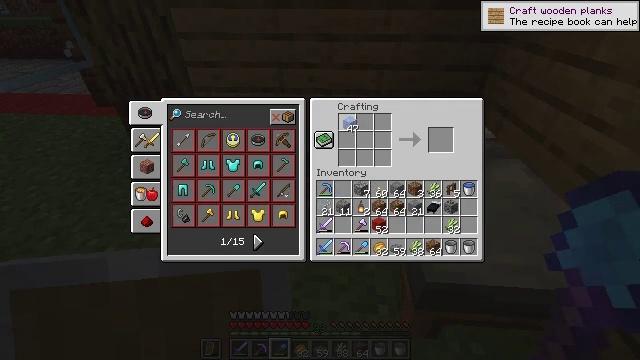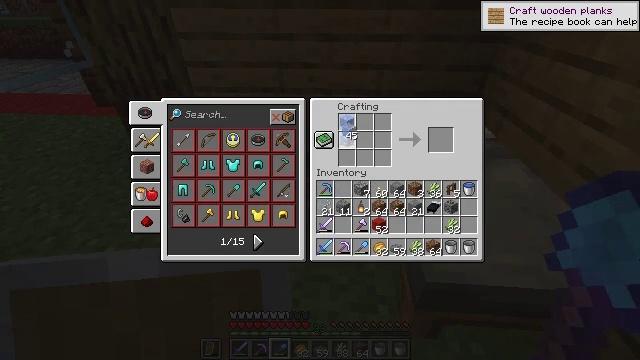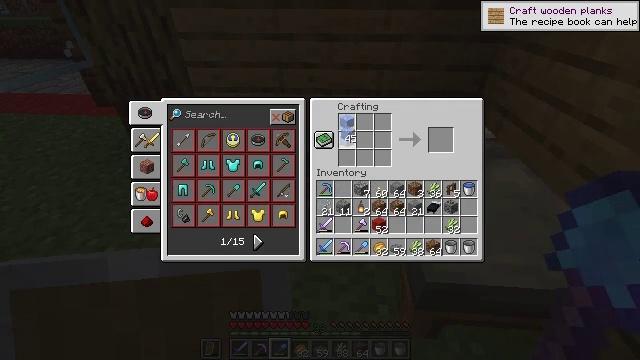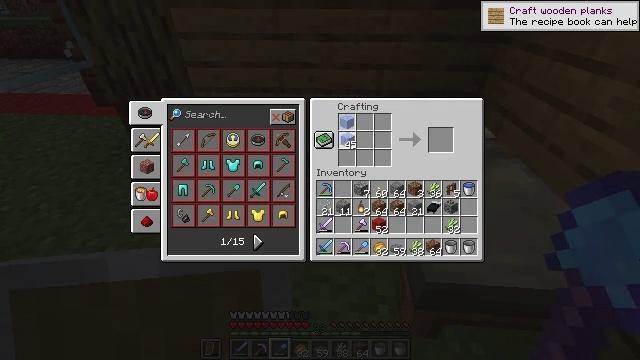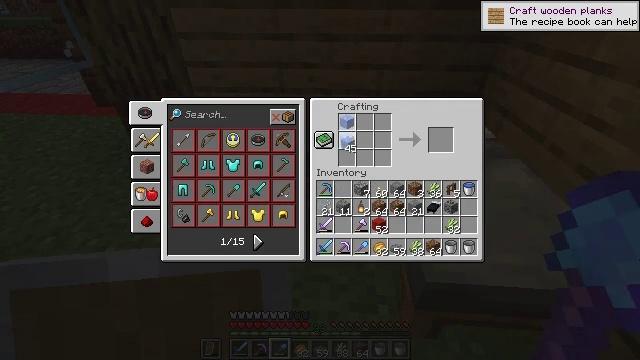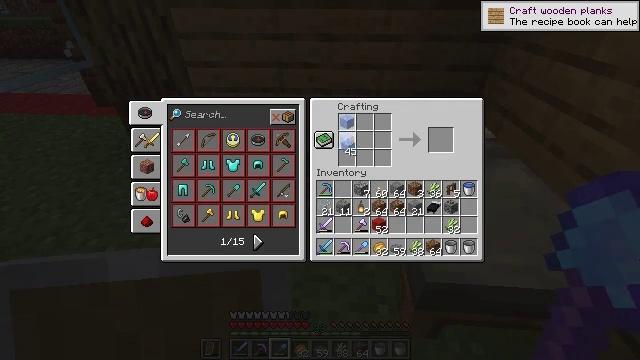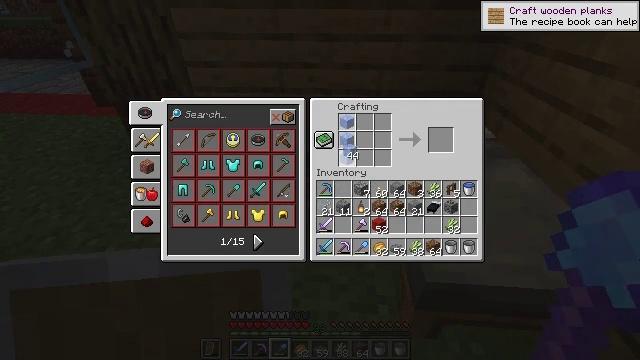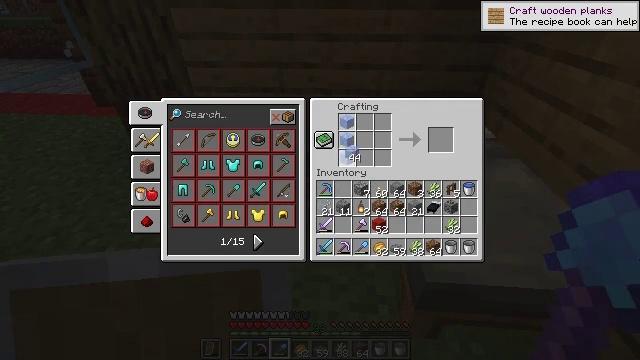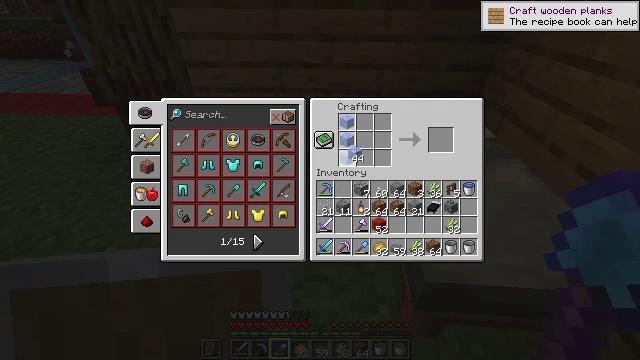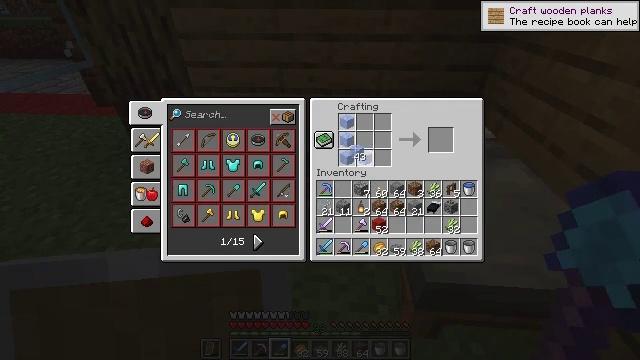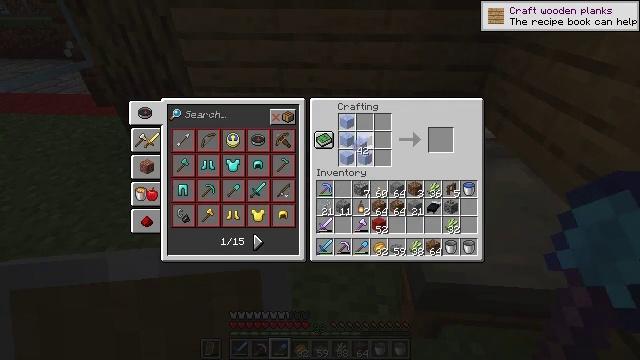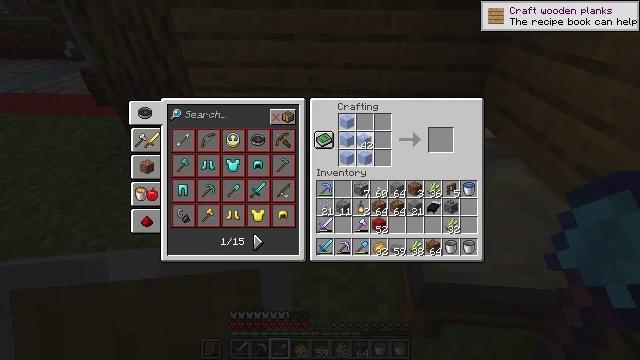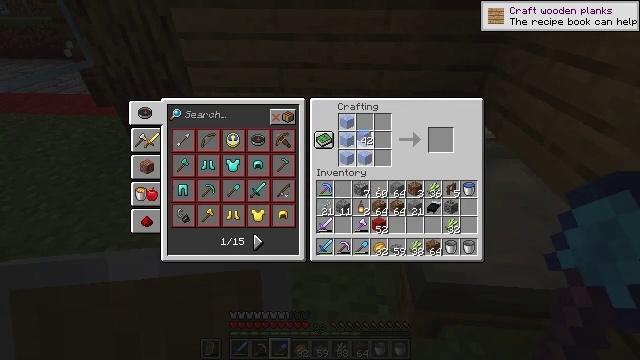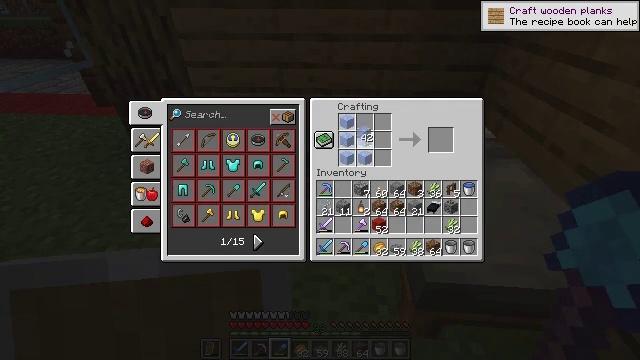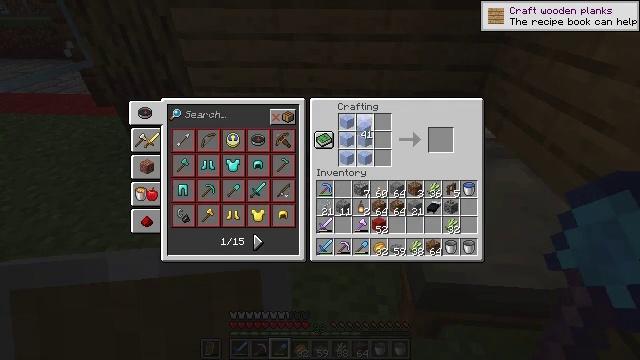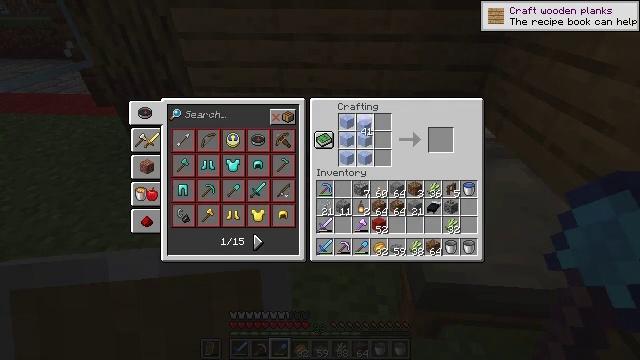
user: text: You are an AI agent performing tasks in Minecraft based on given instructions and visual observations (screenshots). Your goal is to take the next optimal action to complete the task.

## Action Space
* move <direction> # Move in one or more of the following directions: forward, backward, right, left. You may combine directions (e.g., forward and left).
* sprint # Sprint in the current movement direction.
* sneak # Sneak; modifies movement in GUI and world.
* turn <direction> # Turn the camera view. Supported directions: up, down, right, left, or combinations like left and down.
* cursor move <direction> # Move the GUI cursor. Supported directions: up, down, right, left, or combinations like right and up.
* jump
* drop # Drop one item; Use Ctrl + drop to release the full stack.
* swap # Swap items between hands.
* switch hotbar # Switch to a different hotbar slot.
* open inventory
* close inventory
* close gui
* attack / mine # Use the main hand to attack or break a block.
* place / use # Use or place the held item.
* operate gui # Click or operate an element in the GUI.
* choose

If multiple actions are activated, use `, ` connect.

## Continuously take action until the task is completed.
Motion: motion action
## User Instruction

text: Turn regular ice into packed ice at the crafting table.
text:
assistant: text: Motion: choose
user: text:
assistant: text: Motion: choose
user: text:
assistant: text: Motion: choose
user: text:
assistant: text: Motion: choose
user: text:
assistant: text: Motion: choose
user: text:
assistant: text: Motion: choose
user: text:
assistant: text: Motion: choose
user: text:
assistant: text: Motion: choose
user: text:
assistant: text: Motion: choose
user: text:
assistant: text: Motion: choose
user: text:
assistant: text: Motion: choose
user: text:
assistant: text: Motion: choose
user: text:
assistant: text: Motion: choose
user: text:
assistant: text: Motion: choose
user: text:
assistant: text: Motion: choose
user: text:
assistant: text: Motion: choose
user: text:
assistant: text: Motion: choose
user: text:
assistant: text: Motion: cursor move right, choose
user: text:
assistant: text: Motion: choose
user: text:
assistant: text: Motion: choose
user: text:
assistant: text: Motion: choose
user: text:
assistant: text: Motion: choose
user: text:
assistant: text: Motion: cursor move down, choose
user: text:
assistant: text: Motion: cursor move down, choose
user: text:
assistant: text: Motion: choose
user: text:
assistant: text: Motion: choose
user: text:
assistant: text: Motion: choose
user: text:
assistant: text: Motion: no_op
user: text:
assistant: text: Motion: no_op
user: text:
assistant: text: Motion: no_op